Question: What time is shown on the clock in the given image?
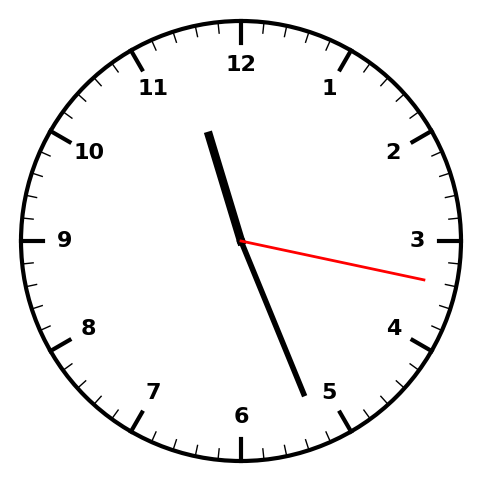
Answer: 11:26:17